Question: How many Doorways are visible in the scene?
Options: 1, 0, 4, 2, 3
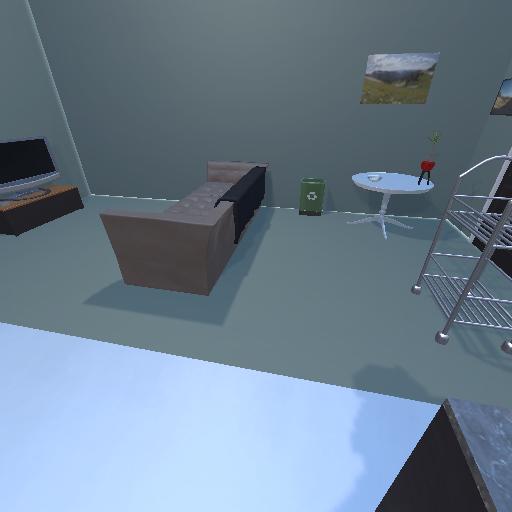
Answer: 1